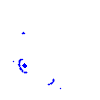
Particle: proton